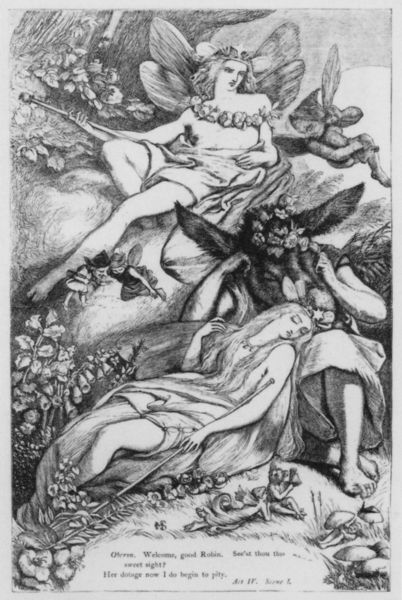
Titel: “Obe. Welcome, good Robin. See’st thou this sweet sight?/ Her dotage now I do begin to pity.”
Künstler: Henry Courtney Selous
Schlagwörter: blätter, felsen, flügel, schlaf, frauen, landschaft, mädchen, blumen, frau, zeichnung, blüte, blüten, tuch, wiese, natur, england, esel, liegen, schlafen, schlafend, naturalismus, kette, grafik, figuren, people, white, women, grey, lady, woman, inschrift, flowers, plant, druck, schwarz-weiß, kranz, insekten, jüngling, flower, nude, rock, stone, faun, wesen, märchen, nymphen, feet, evening, forest, grass, plants, elfen, sketch, fee, phantasie, fantasie, feen, elfe, fairy, wings, pilze, apollo, apollon, person, glockenblume, leaves, pose, watching, cloth, play, forrest, sleep, sleeping, paint, fingerhut, fairies, shakespear, jünglin, stick, wing, puck, dream, bottom, text, words, ass, queen, donkey, shakespeare, mushrooms, mushroom, elf, oberon, insect, faries, elfin, midsummer, night's, tatanis, tatnia, güngling, elphs, elven